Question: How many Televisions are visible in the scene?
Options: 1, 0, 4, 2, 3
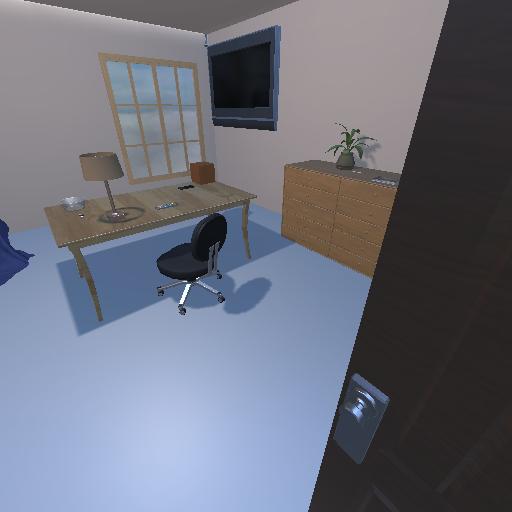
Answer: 1